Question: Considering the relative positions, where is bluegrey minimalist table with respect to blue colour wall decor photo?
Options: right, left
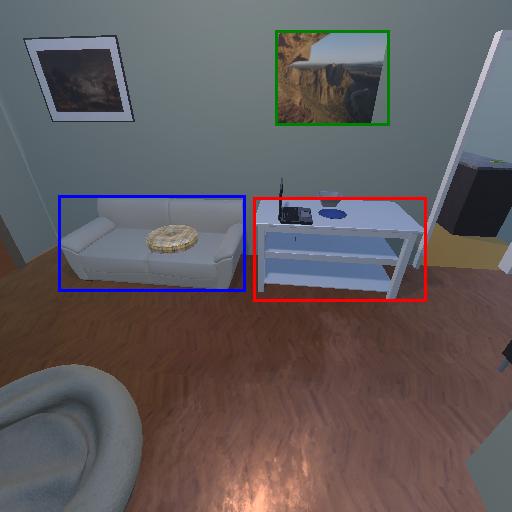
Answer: right